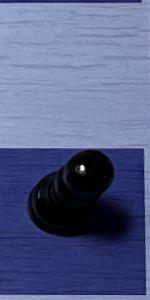
Label: Pawn_Black